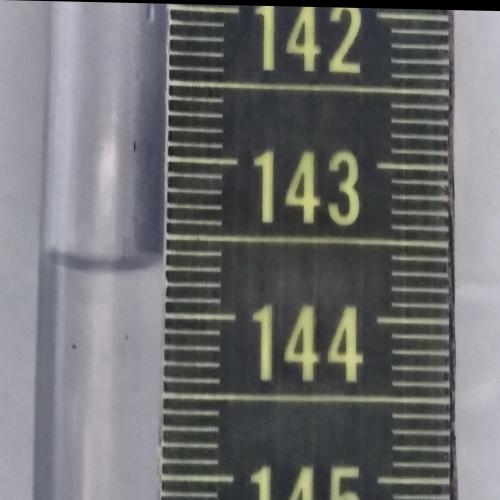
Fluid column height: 143.7 cm